Field crop: tomato
Growth stage: 1
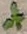
Species: solanum